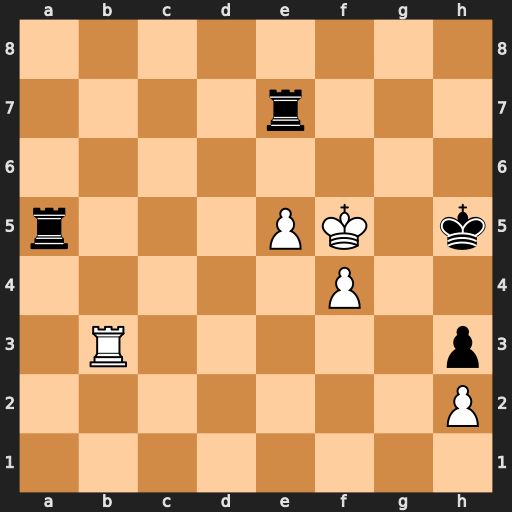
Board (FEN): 8/4r3/8/r3PK1k/5P2/1R5p/7P/8
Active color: w
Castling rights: -
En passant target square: -
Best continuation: Rxh3#